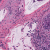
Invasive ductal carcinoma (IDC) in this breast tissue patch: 1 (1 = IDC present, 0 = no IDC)